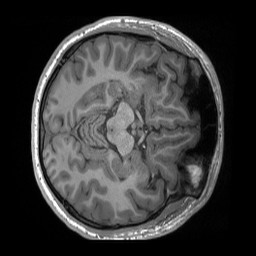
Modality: T1w
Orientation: axial
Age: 22
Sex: male
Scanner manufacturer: siemens
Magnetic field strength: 3 T
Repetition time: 2.4 s
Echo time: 0.00224 s